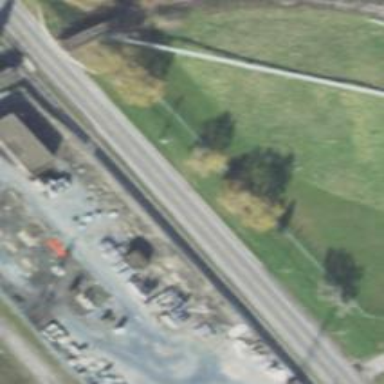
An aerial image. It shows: Asphalt cycleway.